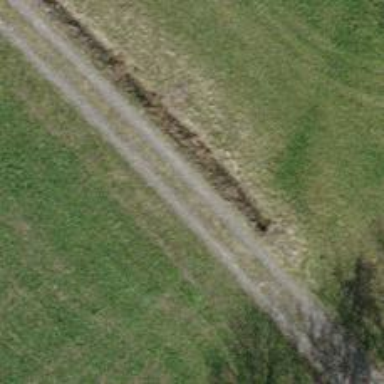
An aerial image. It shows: Unpaved track with grade3 tracktype.